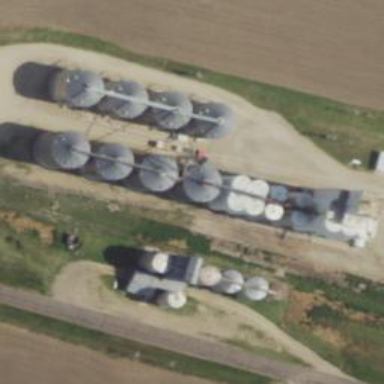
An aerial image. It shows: Silo.